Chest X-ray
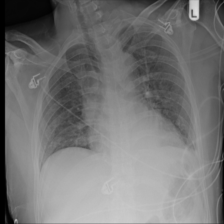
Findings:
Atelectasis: positive
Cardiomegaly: negative
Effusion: negative
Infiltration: negative
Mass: negative
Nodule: negative
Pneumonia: negative
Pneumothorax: negative
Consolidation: negative
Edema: negative
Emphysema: negative
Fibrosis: negative
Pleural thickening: negative
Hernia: negative